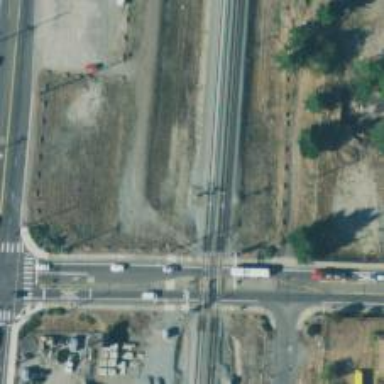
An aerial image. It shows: Railway signal.